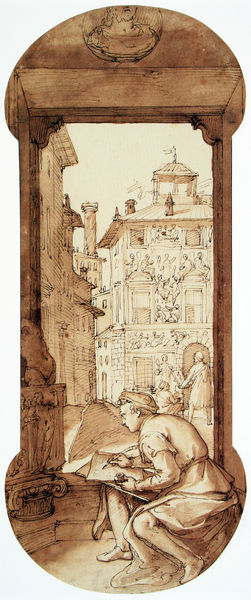
Titel: Taddeo zeichnet nach der Antike; im Hintergrund Fassadenmalerei von Polidoro
Künstler: Federico Zuccari
Standort: Los Angeles
Institution: The J. Paul Getty Museum
Schlagwörter: mann